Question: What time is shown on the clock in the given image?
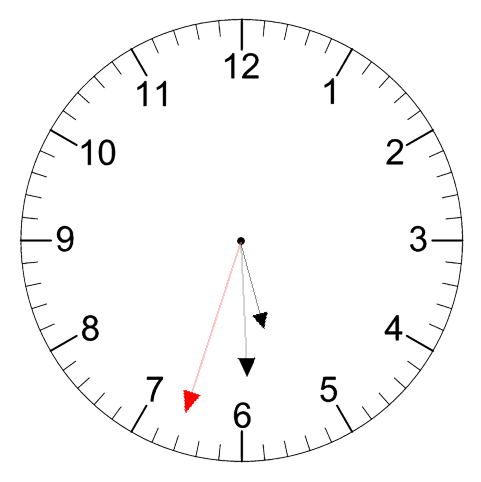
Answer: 05:29:33